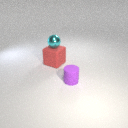
small cyan metal sphere above large red rubber cube